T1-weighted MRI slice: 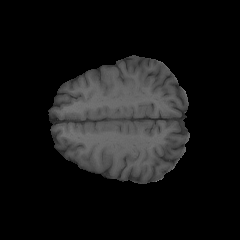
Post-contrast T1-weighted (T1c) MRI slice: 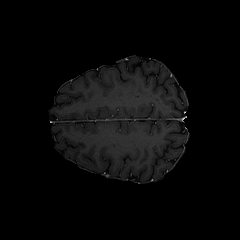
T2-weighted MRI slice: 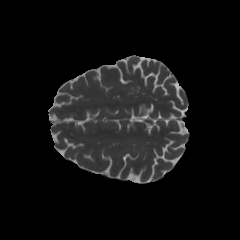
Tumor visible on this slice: no